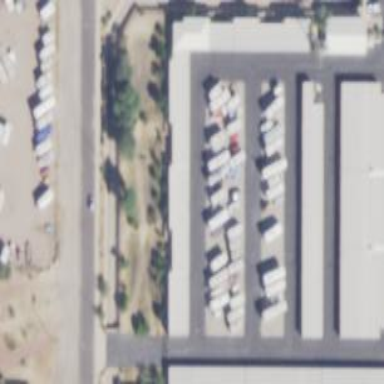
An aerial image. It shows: Group of garages.